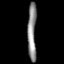
Tissue: lung
Cell type: Others
Senescence score: 0.1966
Nuclear area (px): 496
Mean DAPI intensity: 139.542